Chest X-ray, PA view. Patient: 51 years old, sex M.
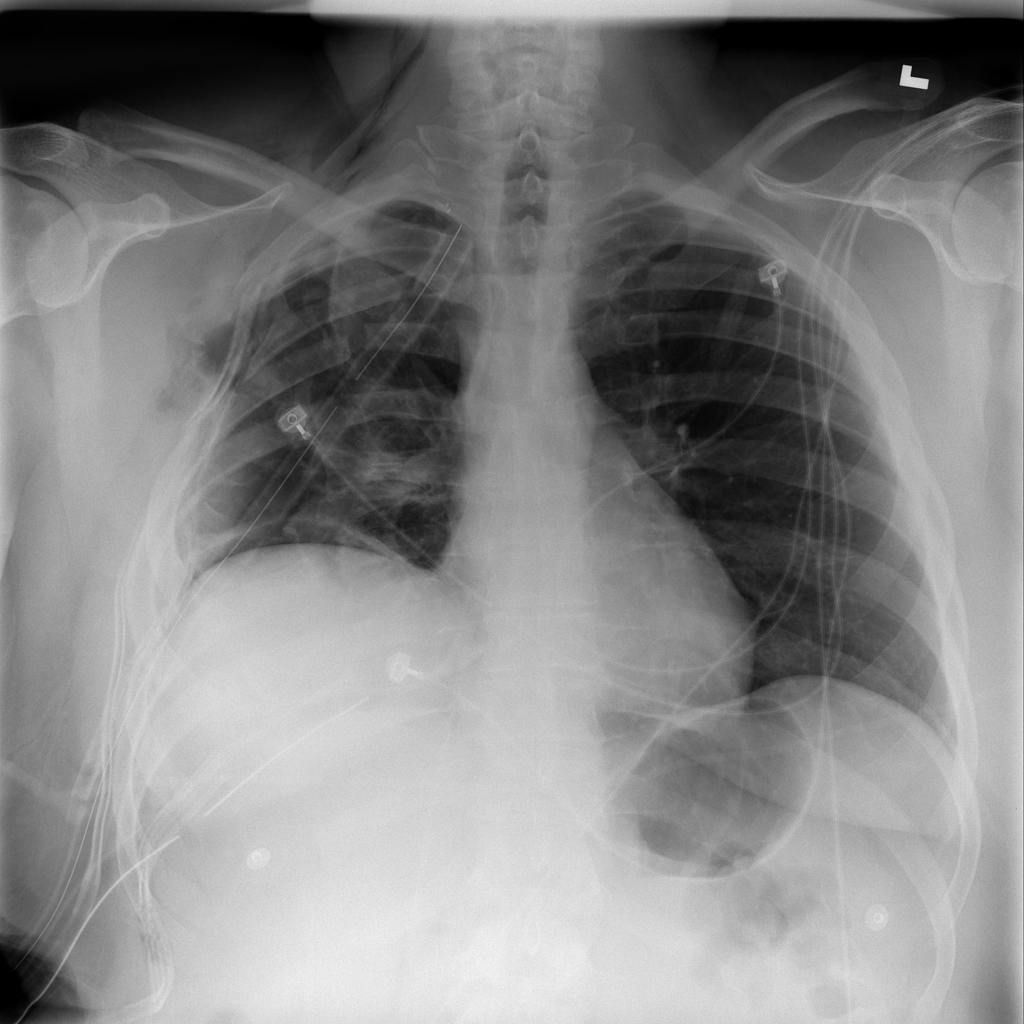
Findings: Emphysema, Pneumothorax